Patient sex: M
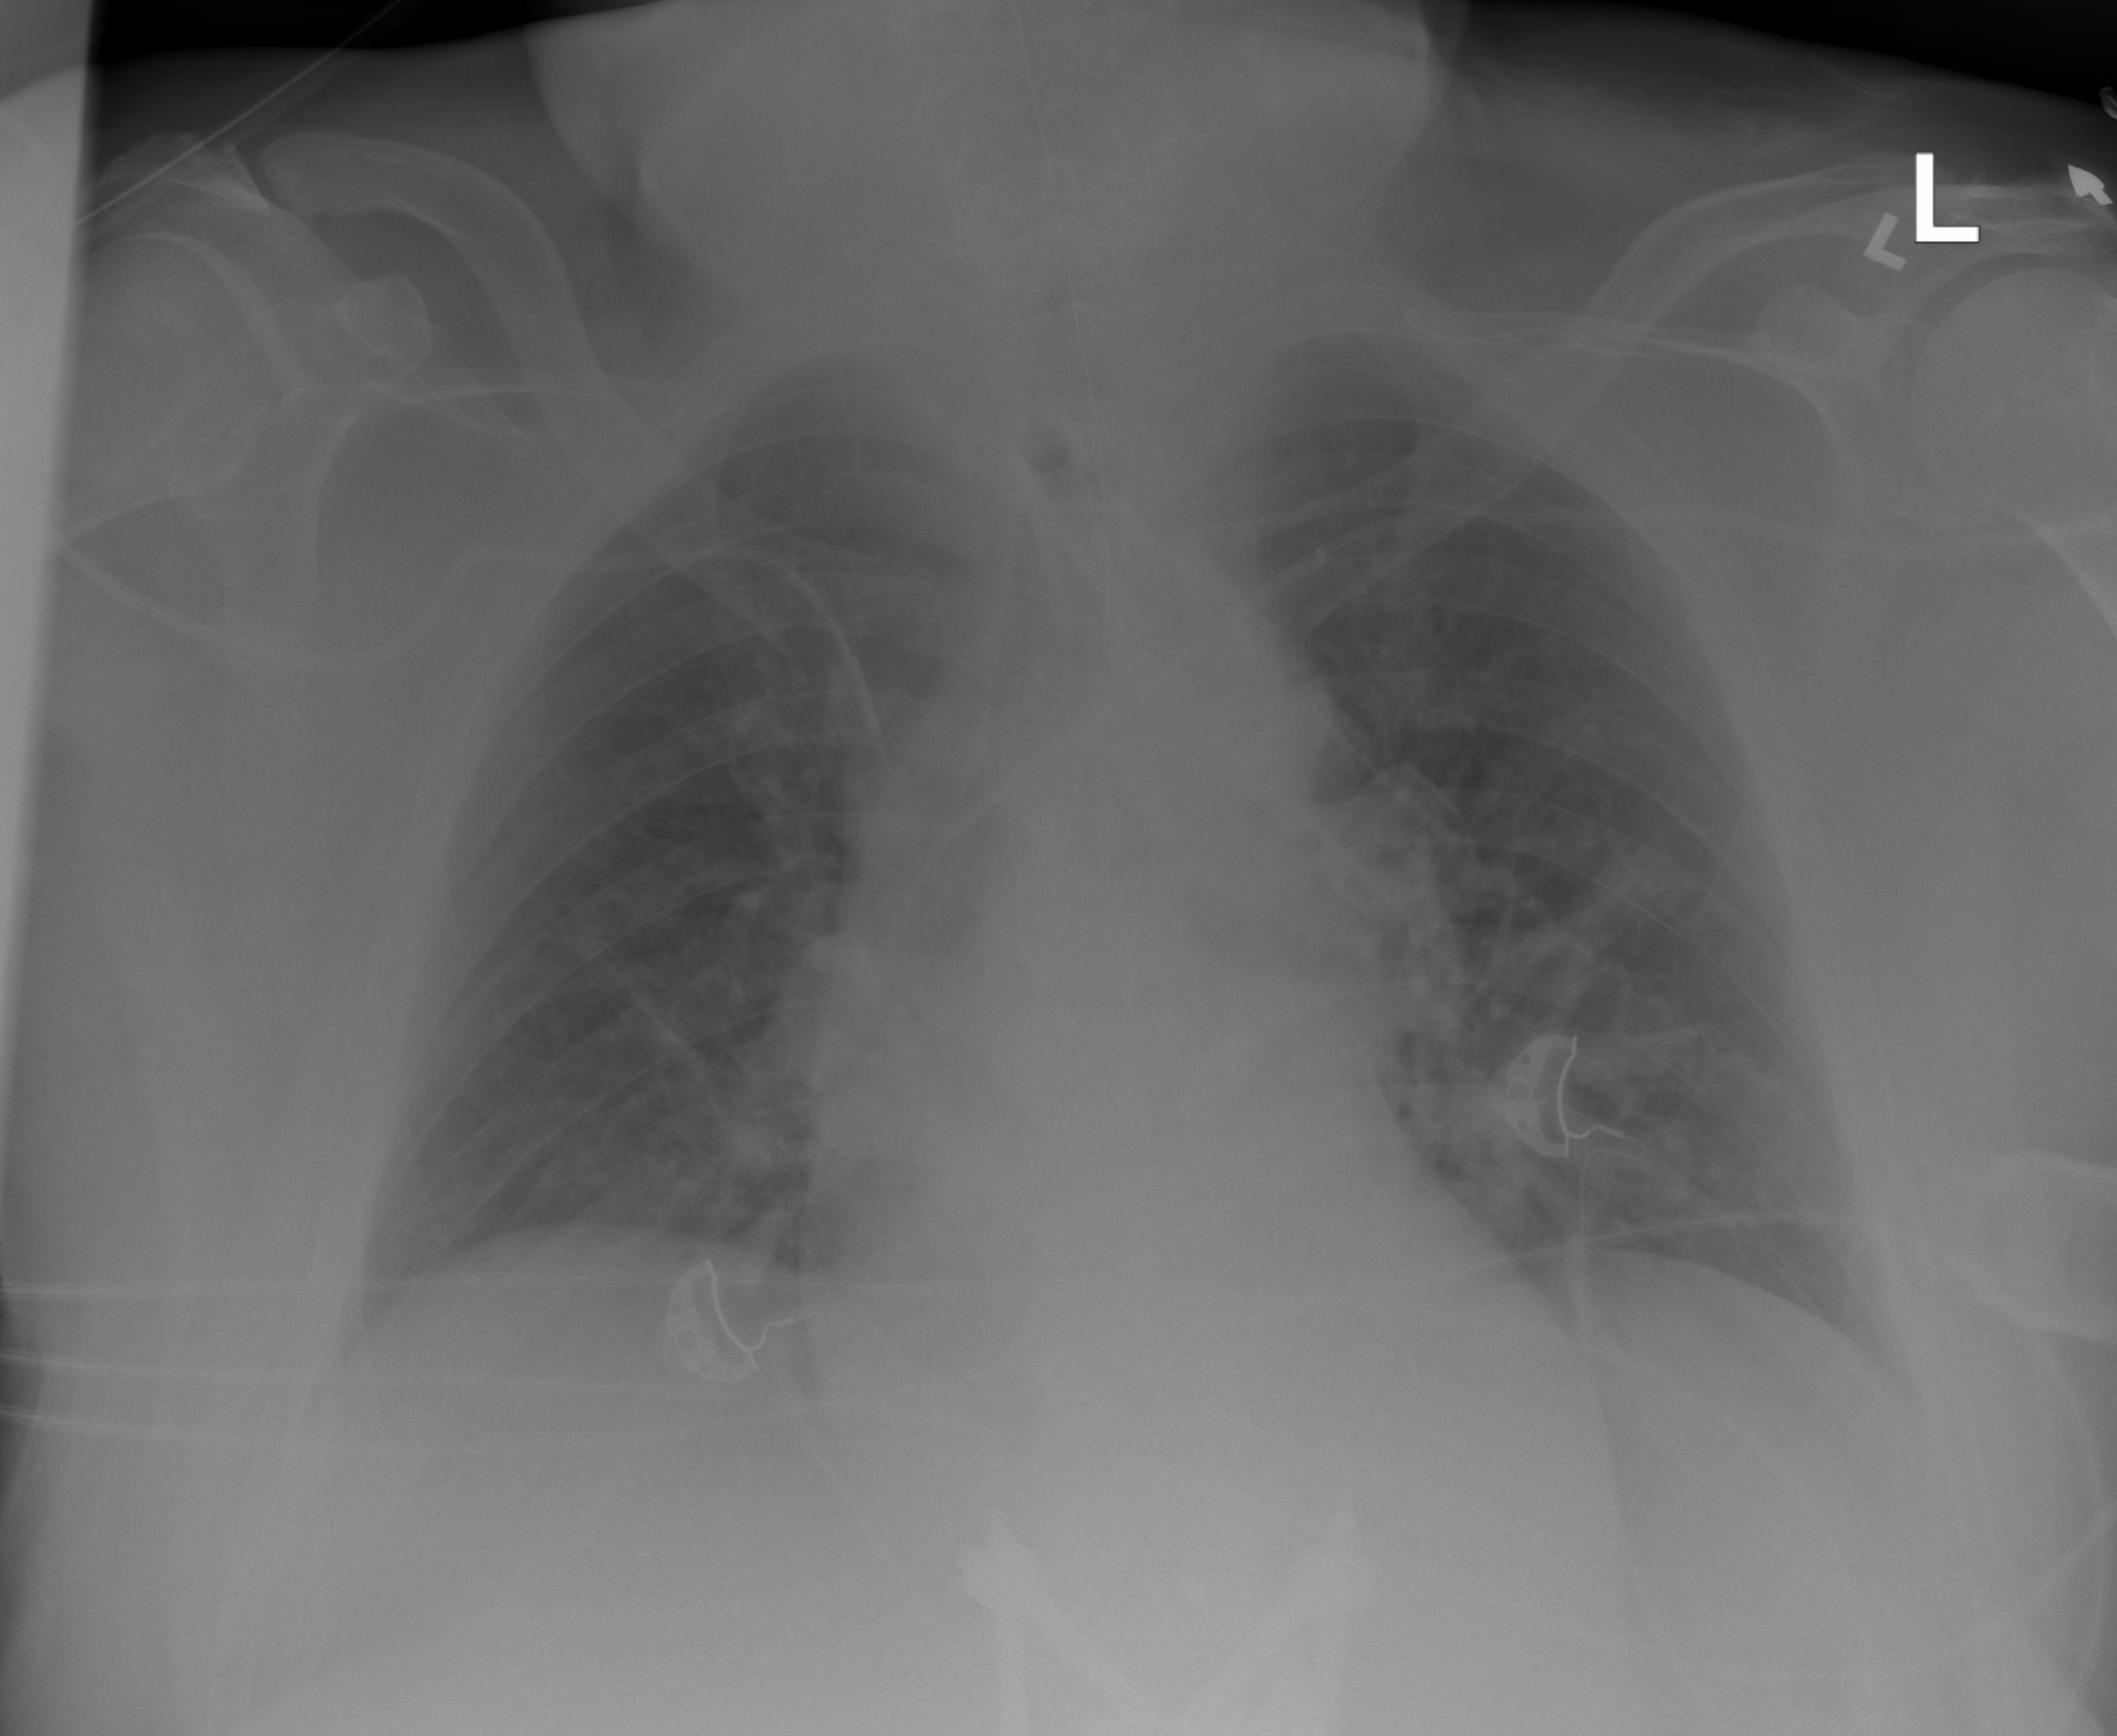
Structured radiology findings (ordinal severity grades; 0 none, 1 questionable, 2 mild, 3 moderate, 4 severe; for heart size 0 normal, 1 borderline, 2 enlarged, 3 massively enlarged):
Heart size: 2
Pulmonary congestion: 1
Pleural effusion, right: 1
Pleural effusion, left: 1
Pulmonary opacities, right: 0
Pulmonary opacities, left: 2
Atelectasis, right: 0
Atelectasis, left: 2